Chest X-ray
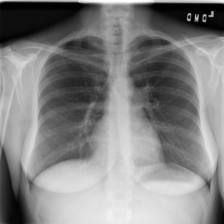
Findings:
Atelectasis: negative
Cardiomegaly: negative
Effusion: negative
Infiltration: negative
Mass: negative
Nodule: negative
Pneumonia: negative
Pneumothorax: negative
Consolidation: negative
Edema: negative
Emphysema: negative
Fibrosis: negative
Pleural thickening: negative
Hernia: negative